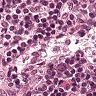
Metastatic tissue present: no